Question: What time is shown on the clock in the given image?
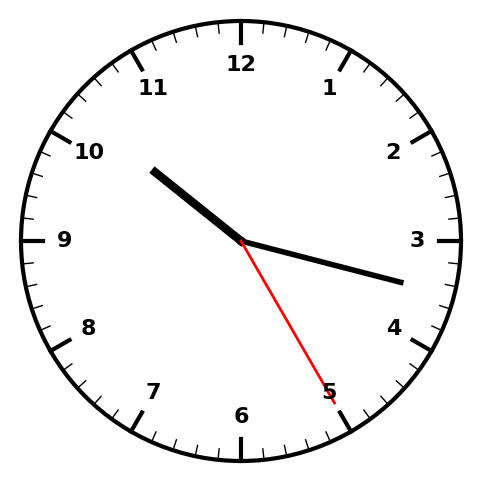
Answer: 10:17:25